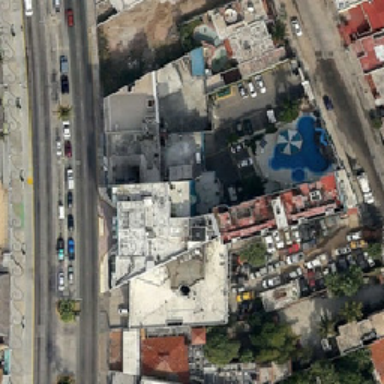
The resort parted on the road with a car parked on the way .